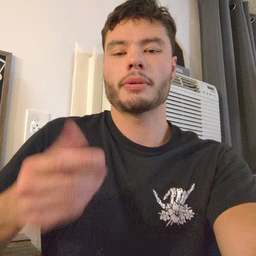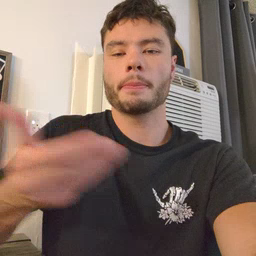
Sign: puppy